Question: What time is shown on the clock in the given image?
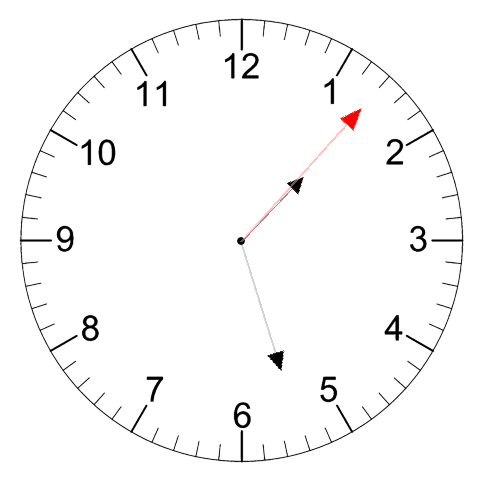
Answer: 01:27:07